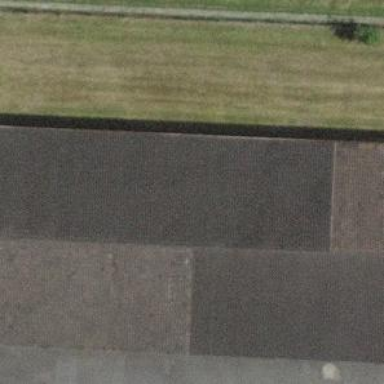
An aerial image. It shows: Barn.